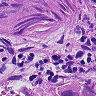
Metastatic tissue present: yes